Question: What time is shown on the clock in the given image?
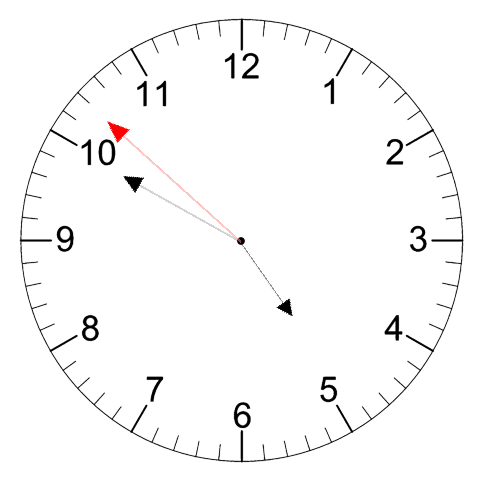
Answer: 04:49:52